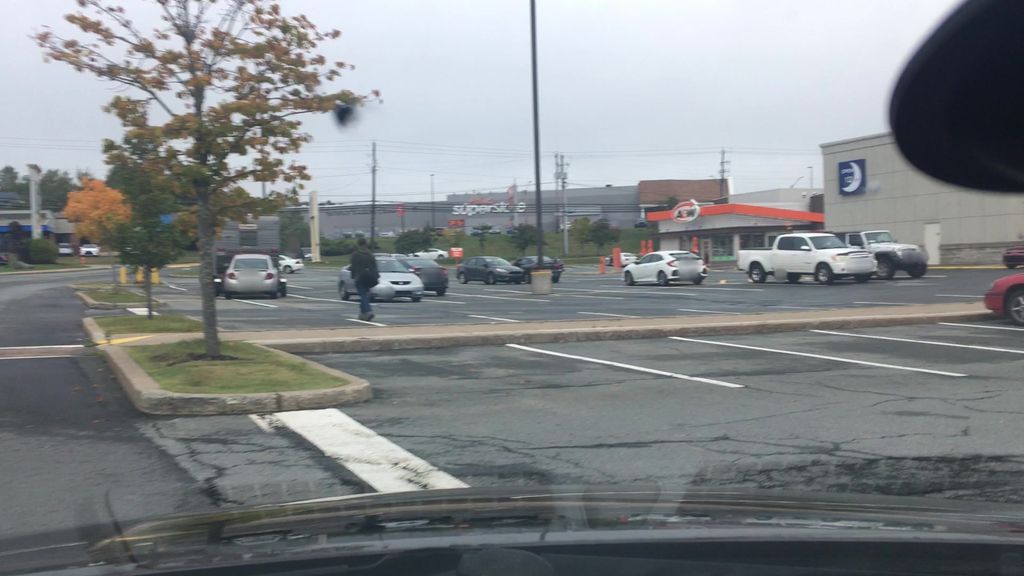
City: halifax